Field crop: maize
Growth stage: 2
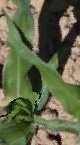
Species: maize